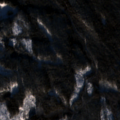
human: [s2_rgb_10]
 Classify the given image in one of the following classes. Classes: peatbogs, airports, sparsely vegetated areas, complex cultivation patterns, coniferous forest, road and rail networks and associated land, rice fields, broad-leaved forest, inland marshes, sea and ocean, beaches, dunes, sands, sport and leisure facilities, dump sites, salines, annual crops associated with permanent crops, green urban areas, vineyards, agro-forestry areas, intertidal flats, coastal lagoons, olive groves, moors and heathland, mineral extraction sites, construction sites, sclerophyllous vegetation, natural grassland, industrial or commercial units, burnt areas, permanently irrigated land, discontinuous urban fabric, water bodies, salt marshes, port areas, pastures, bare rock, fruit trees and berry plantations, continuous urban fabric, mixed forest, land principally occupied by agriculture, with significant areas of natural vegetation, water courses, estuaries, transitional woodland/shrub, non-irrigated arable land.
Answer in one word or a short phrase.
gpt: coniferous forest, mixed forest, transitional woodland/shrub